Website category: movie
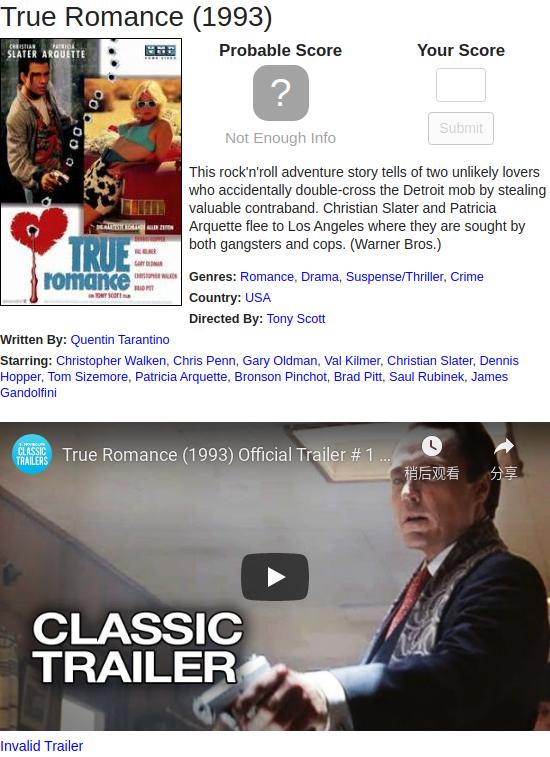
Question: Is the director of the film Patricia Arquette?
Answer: no

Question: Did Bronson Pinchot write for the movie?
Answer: no

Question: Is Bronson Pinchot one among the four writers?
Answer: no

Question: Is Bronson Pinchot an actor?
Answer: yes

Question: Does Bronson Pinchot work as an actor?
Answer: yes

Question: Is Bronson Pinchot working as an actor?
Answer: yes

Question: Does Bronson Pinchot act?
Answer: yes

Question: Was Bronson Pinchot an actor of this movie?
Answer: yes

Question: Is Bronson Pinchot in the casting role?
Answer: yes

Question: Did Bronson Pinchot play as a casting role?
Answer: yes

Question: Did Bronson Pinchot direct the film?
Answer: no

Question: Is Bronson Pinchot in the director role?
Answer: no

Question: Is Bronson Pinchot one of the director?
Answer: no

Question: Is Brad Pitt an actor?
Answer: yes

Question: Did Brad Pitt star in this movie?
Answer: yes

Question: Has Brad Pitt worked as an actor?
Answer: yes

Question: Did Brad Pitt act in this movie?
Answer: yes

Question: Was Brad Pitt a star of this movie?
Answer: yes

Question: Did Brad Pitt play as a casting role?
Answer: yes

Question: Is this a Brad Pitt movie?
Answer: no

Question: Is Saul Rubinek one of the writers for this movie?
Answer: no

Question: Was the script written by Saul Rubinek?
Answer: no

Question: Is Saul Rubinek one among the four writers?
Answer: no

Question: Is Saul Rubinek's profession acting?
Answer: yes

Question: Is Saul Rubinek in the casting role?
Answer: yes

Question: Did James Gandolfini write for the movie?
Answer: no

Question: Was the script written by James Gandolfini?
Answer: no

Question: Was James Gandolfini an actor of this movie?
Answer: yes

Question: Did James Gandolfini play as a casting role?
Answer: yes

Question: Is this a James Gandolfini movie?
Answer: no